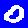
Digit: 0